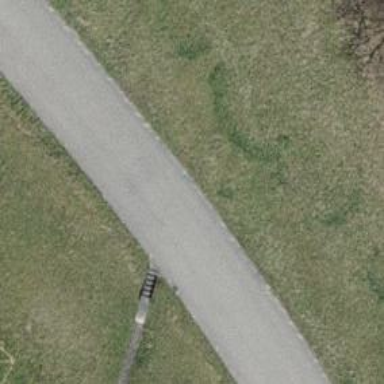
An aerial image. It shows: Path.